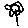
Label: flower